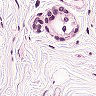
Metastatic tissue present: no